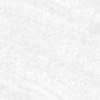
Label: change